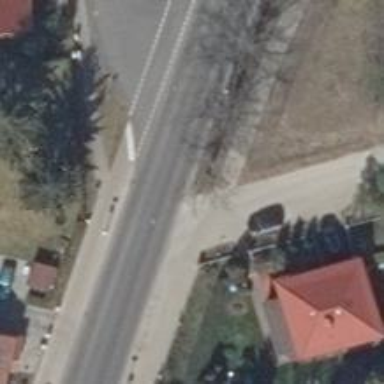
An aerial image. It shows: Footway.